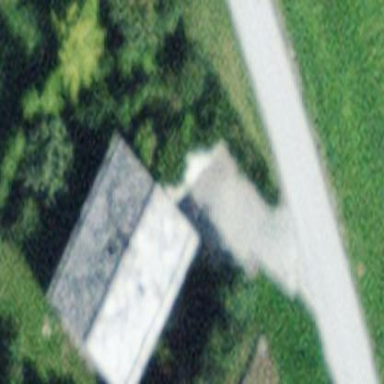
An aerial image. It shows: Simple and straightforward house.